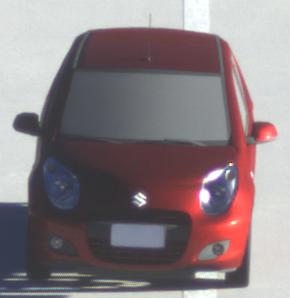
Make: Suzuki
Model: Alto 1.0
Detailed model: Alto (V)
Model produced from: 2011/02
Model produced until: 2011/03
Doors: 5
Color: red
Road condition: dry road
Daytime: sunrise or sunset
Contrast: high contrast